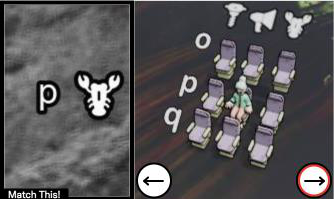
Task: seats
Answer: no